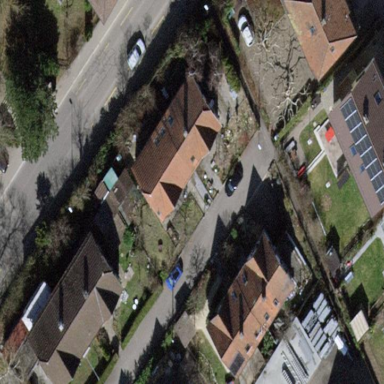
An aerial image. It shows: Residential building.